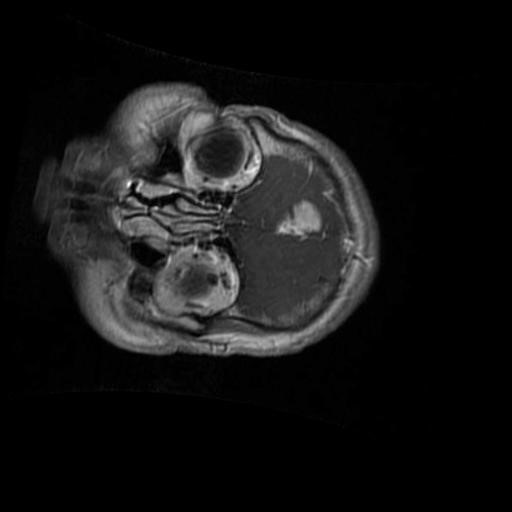
Label: brain_glioma